Aerial crown-view tile of a tropical tree (Barro Colorado Island, Panama), acquired 20250715:
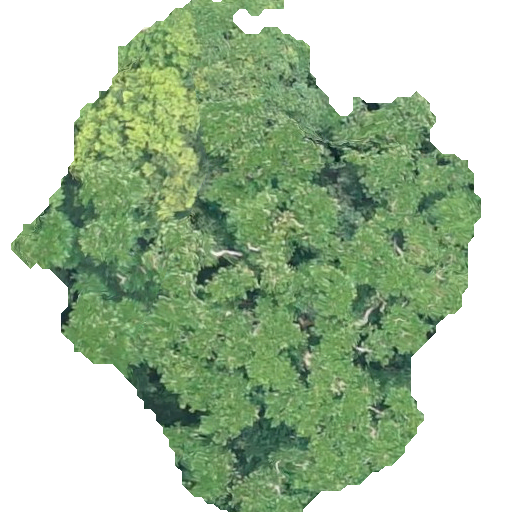
Species: Simarouba amara
GBIF accepted scientific name: Simarouba amara
Crown area: 227.273 m²